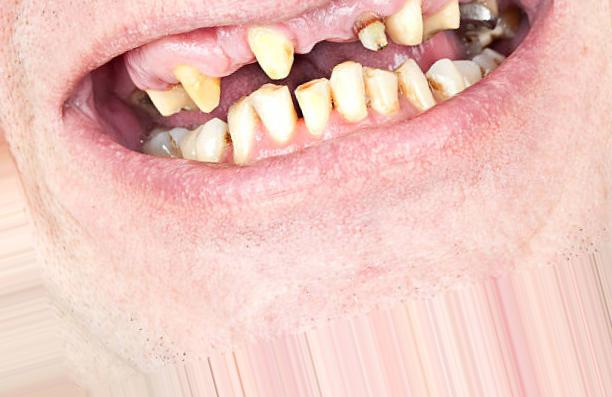
Condition: Caries